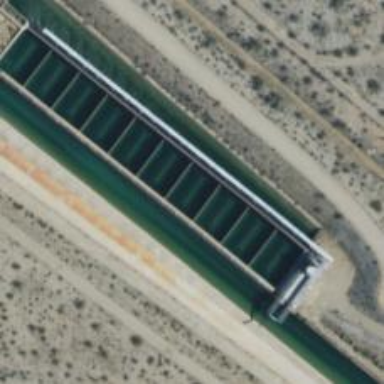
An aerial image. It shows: Water canal.